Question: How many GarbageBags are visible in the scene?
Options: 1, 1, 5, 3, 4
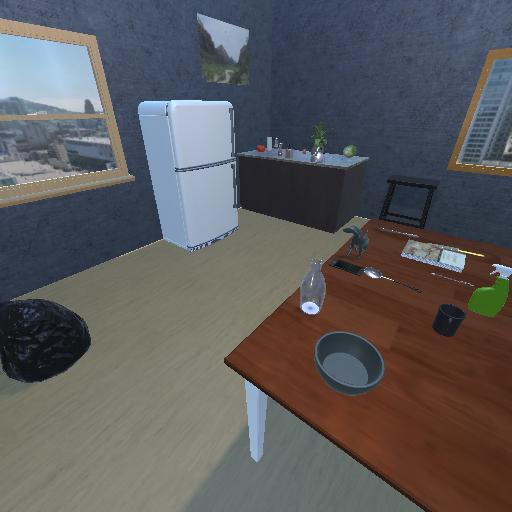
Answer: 1